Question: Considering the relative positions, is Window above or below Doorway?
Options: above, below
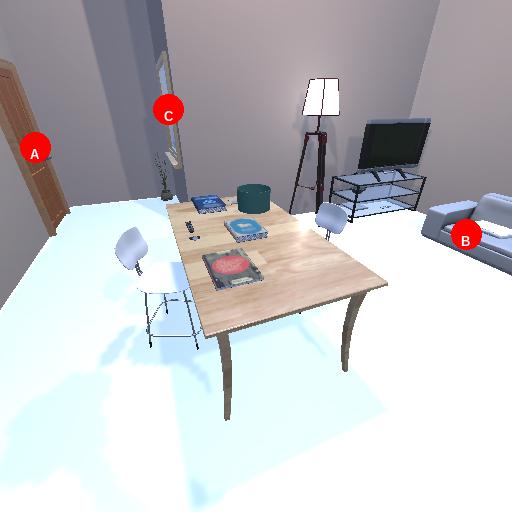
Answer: above